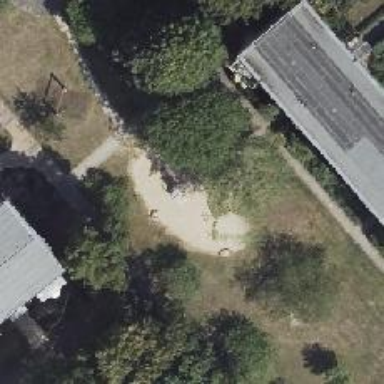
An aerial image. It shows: Playground area for leisure land.